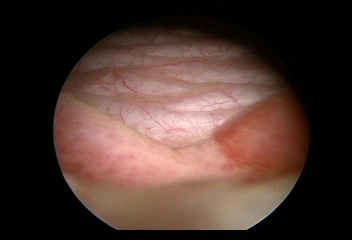
Modality: WLC
Class: Normal mucosa
Bladder cancer association: No